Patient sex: M
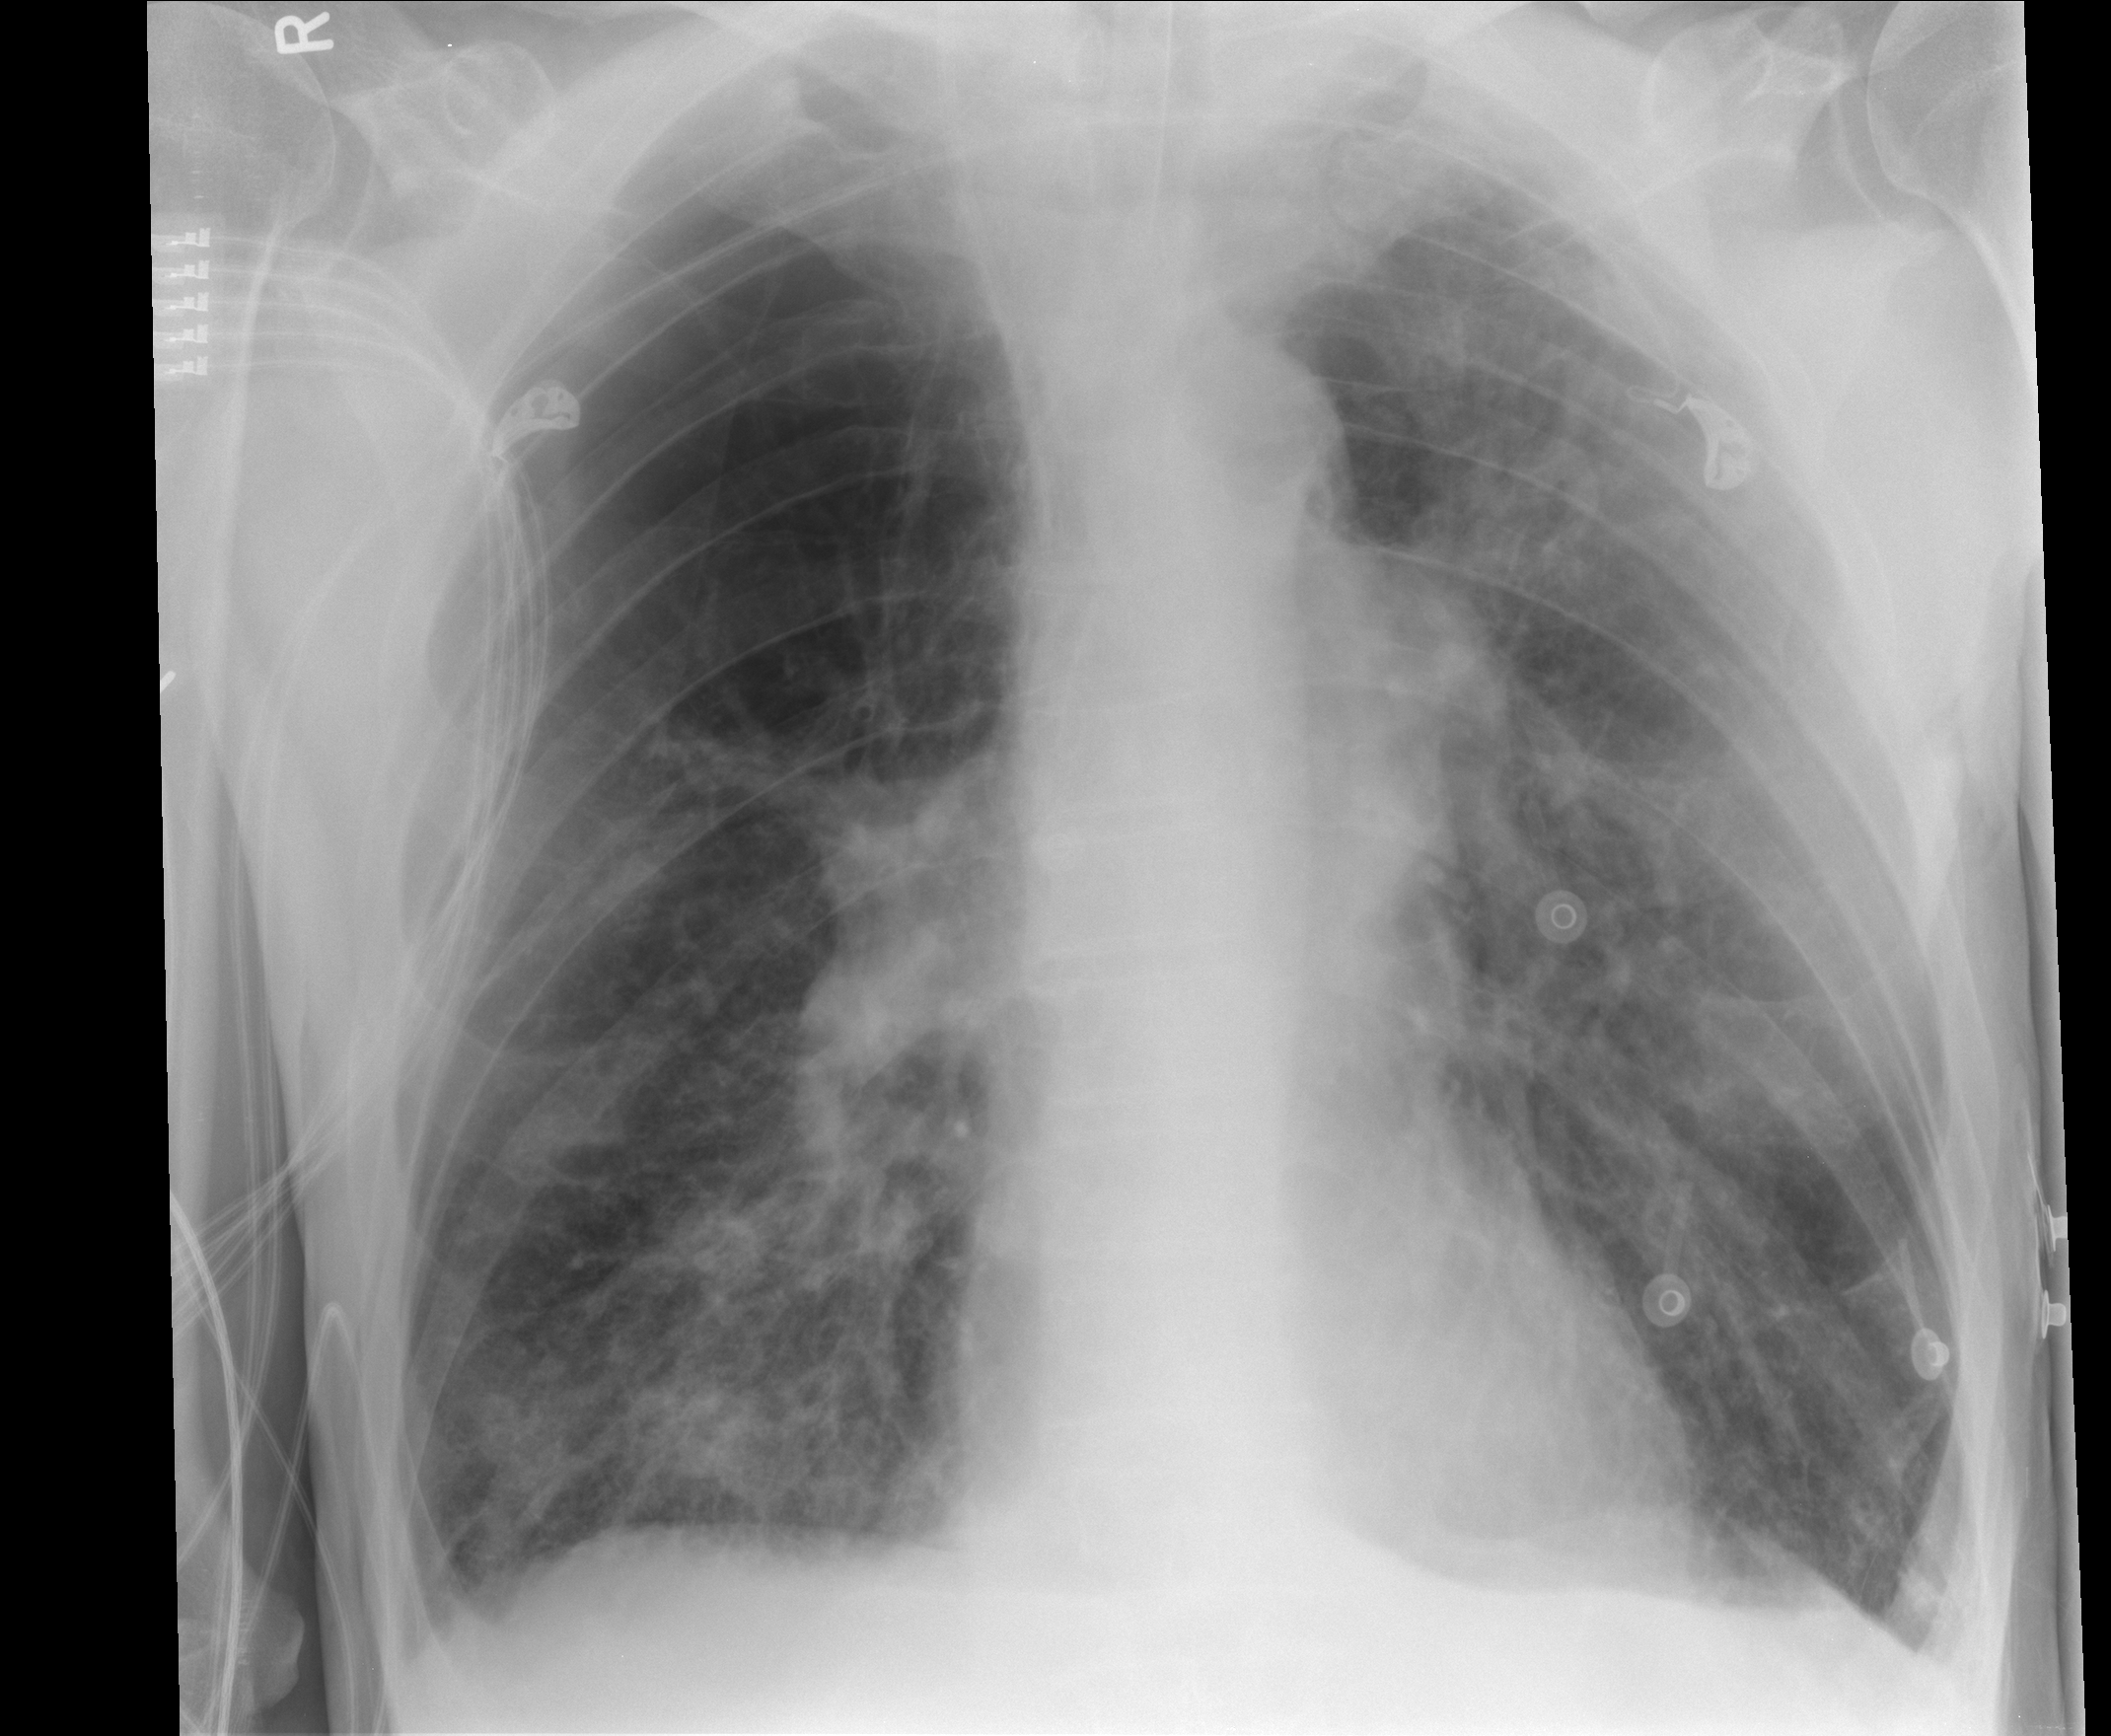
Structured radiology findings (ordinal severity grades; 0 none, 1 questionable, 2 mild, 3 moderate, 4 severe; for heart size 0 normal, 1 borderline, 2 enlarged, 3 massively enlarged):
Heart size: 0
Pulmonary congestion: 0
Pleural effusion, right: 0
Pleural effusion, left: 0
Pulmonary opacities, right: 1
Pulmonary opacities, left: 0
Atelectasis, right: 2
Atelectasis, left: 0